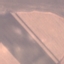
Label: AnnualCrop